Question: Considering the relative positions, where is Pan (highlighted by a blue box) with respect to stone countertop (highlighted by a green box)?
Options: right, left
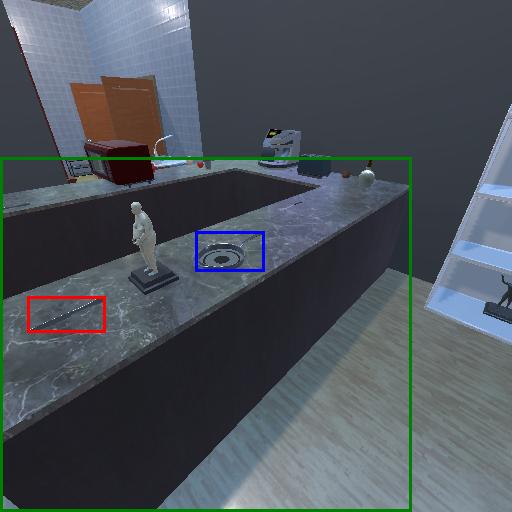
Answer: right